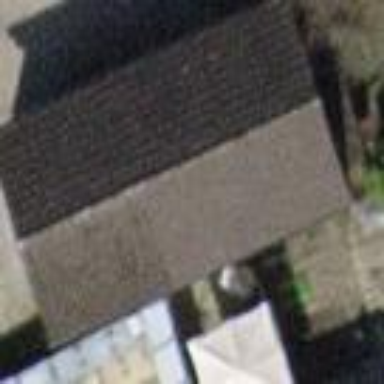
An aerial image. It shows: Garage building.